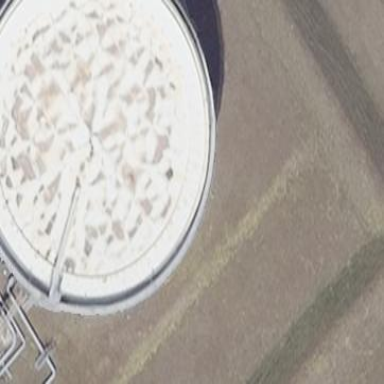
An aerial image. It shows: Storage tank which is man-made.